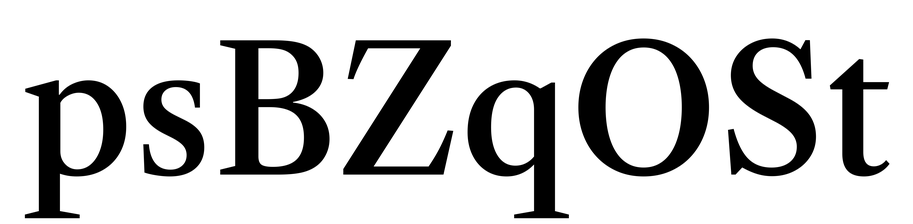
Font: LibreCaslonText_Medium